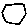
Label: hexagon